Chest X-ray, PA view. Patient: 41 years old, sex M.
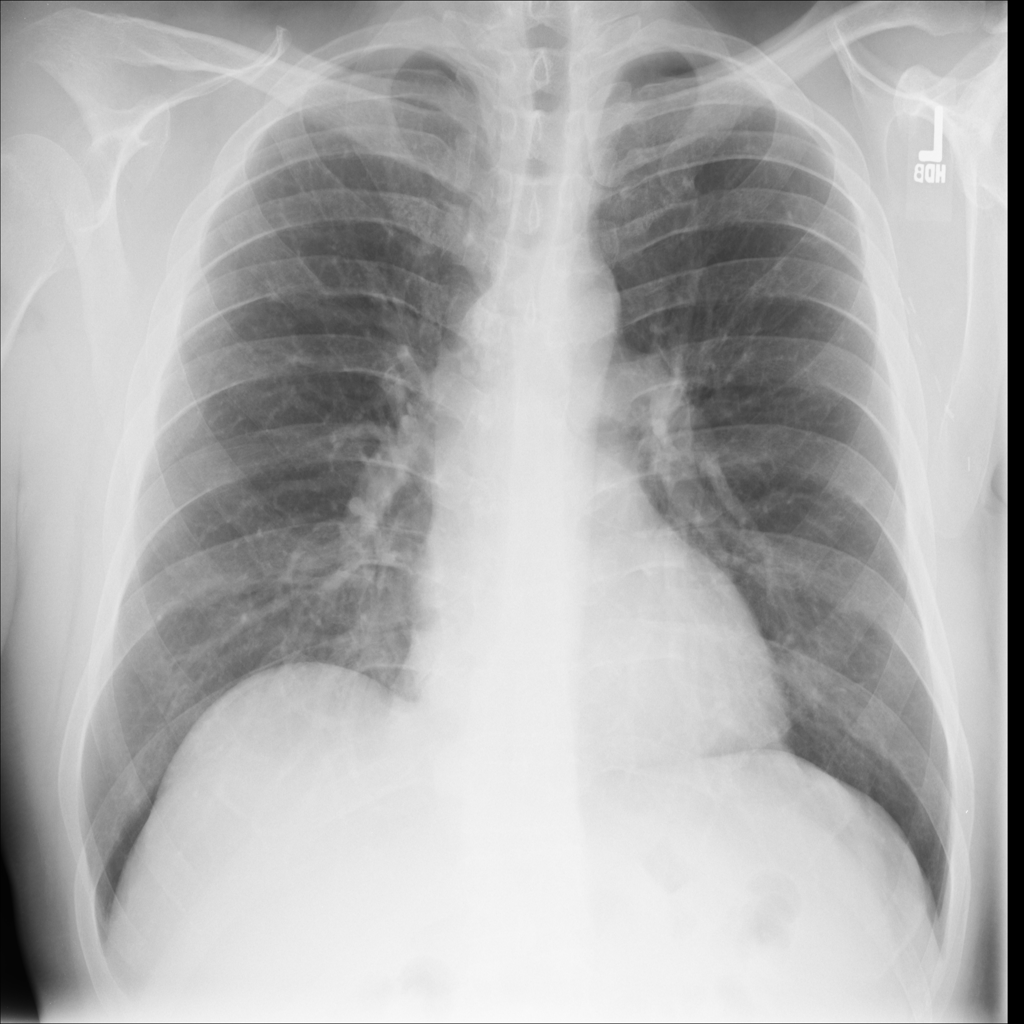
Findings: Mass